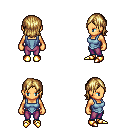
a pixel art fantasy rpg character, female body template, human, tanned skin, blue vest, magenta pants, blonde long bangs hairstyle, gold boots, four views (front, back, left, right), 2x2 character sprite sheet, small pixel art, hard edges, no anti-aliasing